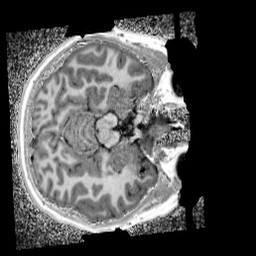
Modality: UNIT1_denoised
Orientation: axial
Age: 13
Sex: female
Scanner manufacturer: siemens
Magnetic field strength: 3 T
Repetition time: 4 s
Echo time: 0.00299 s